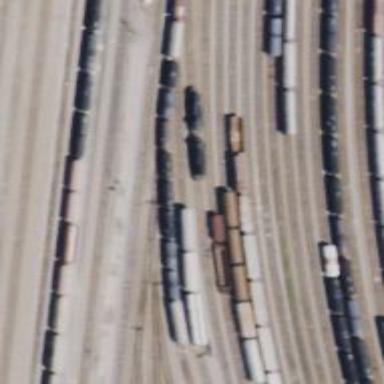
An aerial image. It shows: Railway yard in service.